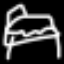
Label: bed